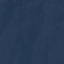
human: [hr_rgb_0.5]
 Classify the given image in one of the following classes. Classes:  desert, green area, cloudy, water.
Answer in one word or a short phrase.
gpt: water